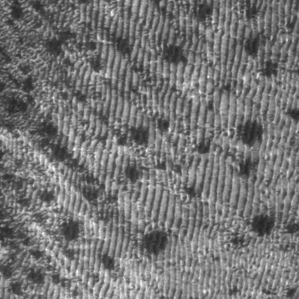
Label: frost